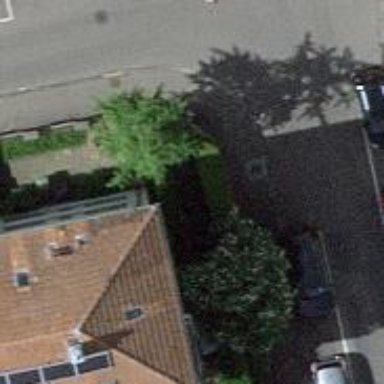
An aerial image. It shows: Post box is visible.